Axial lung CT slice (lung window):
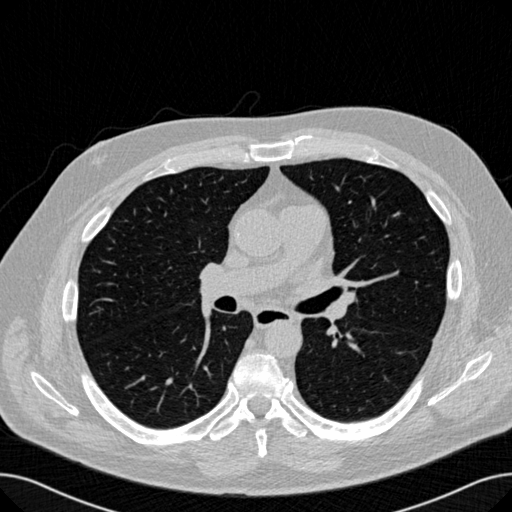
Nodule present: no